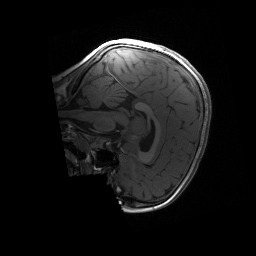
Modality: T1w
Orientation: sagittal
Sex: female
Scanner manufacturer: siemens
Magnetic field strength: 3 T
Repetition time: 1.9 s
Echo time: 0.00243 s